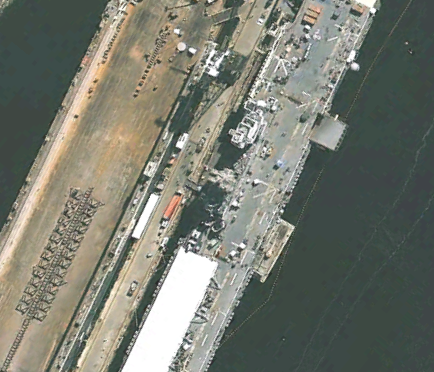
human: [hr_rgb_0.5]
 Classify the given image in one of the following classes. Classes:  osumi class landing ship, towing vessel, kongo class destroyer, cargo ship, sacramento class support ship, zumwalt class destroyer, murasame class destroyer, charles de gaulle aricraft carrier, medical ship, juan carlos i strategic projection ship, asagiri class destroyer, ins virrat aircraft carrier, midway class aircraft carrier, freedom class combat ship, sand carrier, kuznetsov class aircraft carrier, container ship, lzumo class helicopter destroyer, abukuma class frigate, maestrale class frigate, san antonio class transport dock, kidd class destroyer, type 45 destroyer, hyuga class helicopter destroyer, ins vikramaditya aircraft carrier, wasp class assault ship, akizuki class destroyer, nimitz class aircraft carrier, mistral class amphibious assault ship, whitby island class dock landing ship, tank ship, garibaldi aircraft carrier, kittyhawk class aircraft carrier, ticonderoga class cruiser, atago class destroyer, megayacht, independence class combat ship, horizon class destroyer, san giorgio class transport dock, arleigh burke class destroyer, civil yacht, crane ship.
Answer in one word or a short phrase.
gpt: Wasp class assault ship